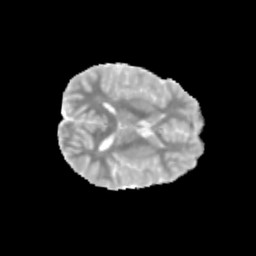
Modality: MD
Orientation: axial
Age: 11
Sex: male
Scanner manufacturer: siemens
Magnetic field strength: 3 T
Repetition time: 3.8 s
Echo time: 0.07 s